Question: I want to design below view for the purpose to display it on Android Tablet. I want to know the xml code to design this kind of view. can anyone help me ?

I used following code now...
but how to set 50% tablelayout on both side
'''
<?xml version="1.0" encoding="utf-8"?>
<RelativeLayout xmlns:android="http://schemas.android.com/apk/res/android" android:layout_width="fill_parent" android:gravity="left" android:layout_height="fill_parent" android:id="@+id/relativeLayout1">
<TableLayout android:layout_toLeftOf="@+id/tableLayout2" android:id="@+id/tableLayout1" android:layout_width="wrap_content" android:layout_height="fill_parent">
<TextView android:text="table 1"></TextView>
</TableLayout>
<TableLayout android:layout_toRightOf="@+id/tableLayout1" android:id="@+id/tableLayout2" android:layout_width="wrap_content" android:layout_height="fill_parent">
<TextView android:text="table 2"></TextView>
</TableLayout>
</RelativeLayout>
'''
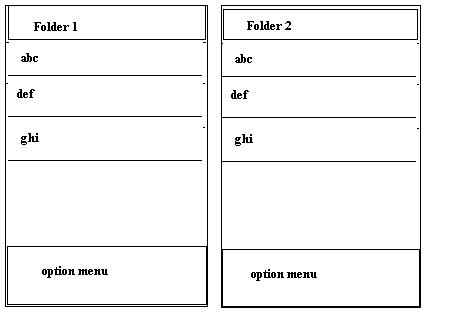
Answer: Inside TableLayout use TableRow and use other views inside TableRow.